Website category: university
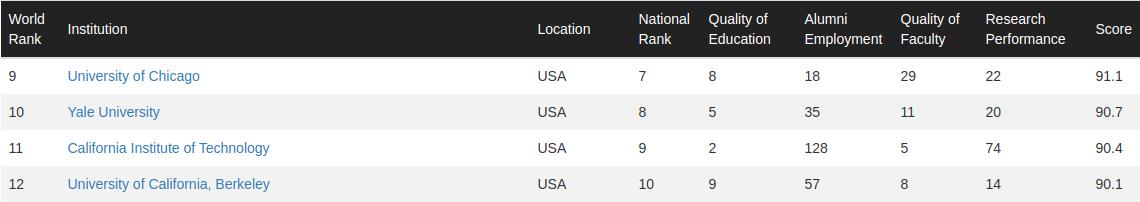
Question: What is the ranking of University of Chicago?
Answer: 9

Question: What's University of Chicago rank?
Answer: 9

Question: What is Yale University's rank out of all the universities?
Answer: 10

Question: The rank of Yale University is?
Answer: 10

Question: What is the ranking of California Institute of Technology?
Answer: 11

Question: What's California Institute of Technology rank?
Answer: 11

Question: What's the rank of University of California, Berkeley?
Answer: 12

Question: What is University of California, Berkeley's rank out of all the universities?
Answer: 12

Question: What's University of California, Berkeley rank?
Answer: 12

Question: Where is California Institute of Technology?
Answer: USA

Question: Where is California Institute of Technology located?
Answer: USA

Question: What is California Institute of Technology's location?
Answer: USA

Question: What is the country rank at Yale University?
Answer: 8

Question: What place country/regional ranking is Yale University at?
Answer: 8

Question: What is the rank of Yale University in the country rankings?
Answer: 8

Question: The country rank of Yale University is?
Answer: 8

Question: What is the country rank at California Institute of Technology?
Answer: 9

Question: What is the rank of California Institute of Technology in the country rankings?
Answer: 9

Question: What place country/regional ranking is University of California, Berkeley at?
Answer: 10

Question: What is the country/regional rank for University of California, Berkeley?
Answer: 10

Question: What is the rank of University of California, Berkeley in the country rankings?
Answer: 10

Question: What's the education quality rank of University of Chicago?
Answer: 8

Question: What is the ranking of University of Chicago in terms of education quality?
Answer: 8

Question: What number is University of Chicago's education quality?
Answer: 8

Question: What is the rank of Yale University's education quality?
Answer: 5

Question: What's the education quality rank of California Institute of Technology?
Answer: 2

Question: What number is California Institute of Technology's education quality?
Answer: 2

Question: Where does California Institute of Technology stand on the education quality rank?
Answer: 2

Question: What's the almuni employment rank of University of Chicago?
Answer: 18

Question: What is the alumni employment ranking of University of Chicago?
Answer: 18

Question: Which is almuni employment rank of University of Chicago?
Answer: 18

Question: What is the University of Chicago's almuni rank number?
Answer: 18

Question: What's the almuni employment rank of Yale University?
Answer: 35

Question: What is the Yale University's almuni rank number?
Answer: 35

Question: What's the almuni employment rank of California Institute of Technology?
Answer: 128

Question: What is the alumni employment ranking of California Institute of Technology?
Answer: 128

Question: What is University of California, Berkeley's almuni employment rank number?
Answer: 57

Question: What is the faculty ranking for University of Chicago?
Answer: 29

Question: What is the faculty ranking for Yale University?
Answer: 11

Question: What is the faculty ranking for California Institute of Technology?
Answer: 5

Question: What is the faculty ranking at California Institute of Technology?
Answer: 5

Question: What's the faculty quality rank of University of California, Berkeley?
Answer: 8

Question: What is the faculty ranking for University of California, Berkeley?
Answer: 8

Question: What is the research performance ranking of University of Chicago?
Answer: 22

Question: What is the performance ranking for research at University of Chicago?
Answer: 22

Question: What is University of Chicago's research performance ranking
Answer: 22

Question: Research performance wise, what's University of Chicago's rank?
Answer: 22

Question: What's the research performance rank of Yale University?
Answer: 20

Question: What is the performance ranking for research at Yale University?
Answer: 20

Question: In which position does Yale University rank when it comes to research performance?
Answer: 20

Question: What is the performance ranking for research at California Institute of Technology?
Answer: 74

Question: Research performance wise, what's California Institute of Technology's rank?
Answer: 74

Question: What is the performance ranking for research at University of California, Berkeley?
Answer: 14

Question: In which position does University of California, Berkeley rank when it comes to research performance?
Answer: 14

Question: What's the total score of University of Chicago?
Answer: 91.1

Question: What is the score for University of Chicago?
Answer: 91.1

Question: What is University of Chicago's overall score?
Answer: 91.1

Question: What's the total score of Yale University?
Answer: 90.7

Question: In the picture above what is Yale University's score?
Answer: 90.7

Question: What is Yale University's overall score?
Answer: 90.7

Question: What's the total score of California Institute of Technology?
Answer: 90.4

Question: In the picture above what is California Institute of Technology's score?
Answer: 90.4

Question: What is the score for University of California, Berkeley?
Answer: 90.1

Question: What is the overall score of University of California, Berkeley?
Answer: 90.1